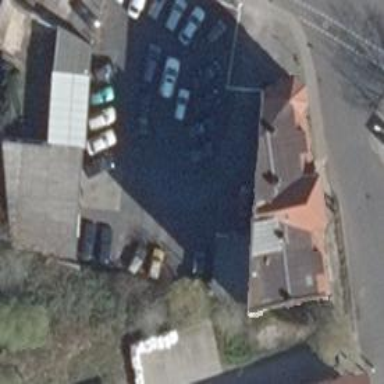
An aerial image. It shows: Car shop.